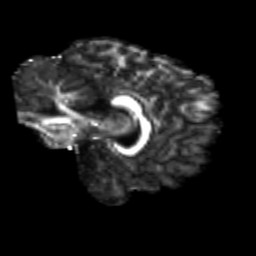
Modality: FA
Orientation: sagittal
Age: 18
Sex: female
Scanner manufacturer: siemens
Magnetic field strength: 3 T
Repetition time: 3.5 s
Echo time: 0.125 s